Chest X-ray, AP view. Patient: 63 years old, sex M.
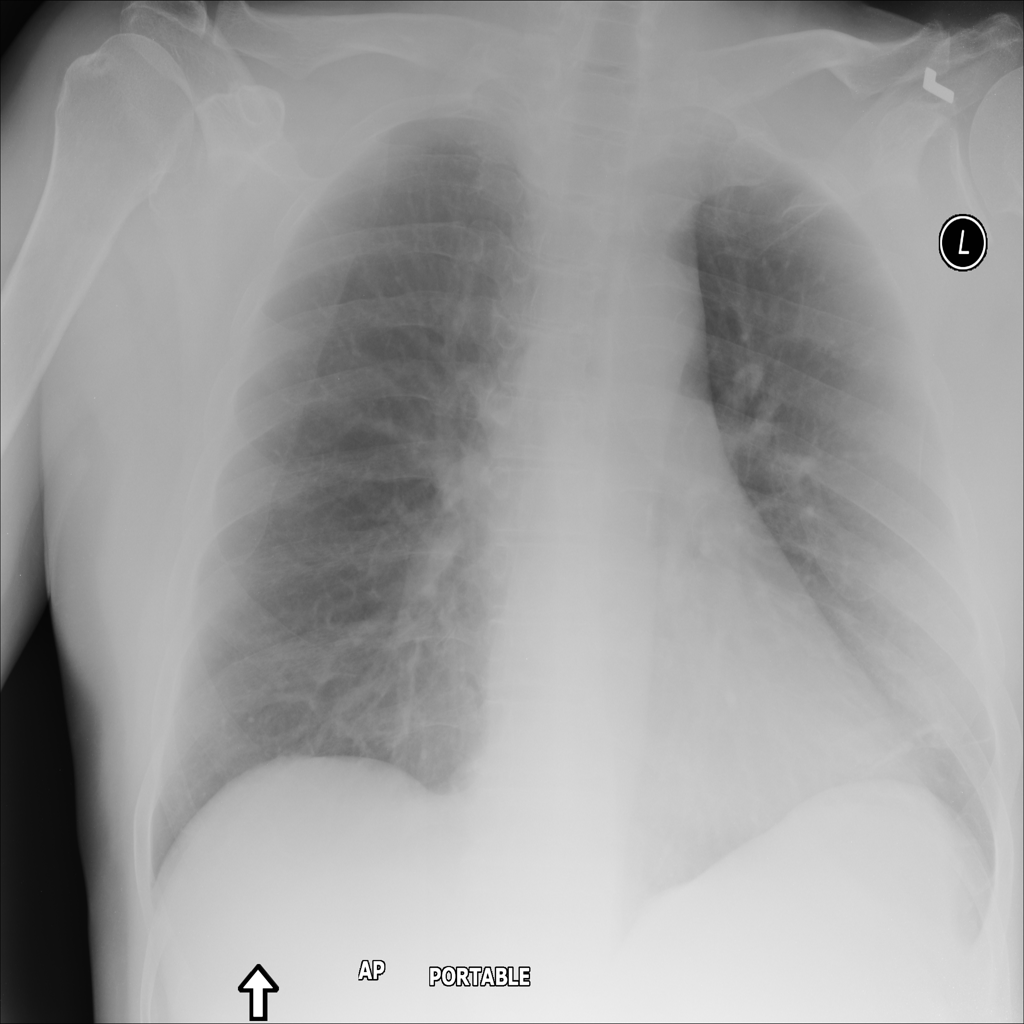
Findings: Atelectasis, Infiltration